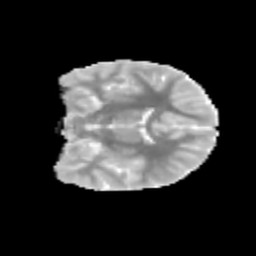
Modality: MD
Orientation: coronal
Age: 10
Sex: female
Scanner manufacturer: siemens
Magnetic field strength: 3 T
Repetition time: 3.8 s
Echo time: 0.07 s